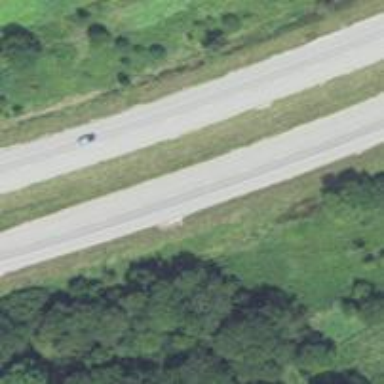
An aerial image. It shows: Motorway.